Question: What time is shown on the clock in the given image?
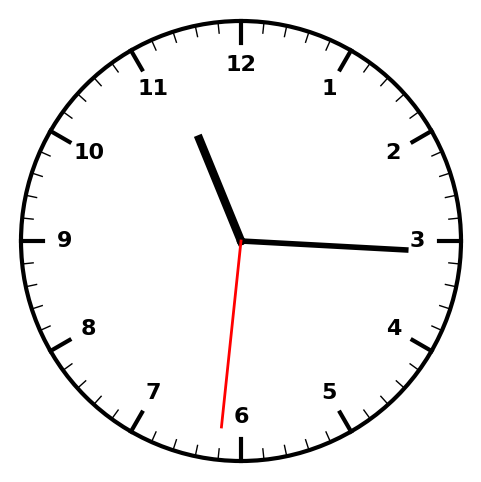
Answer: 11:15:31